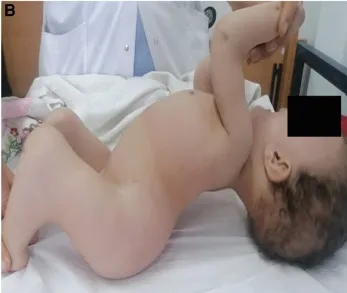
Pterygium of the knee, and ,hyperlordosis.
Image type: medical_photograph (skin_photograph)